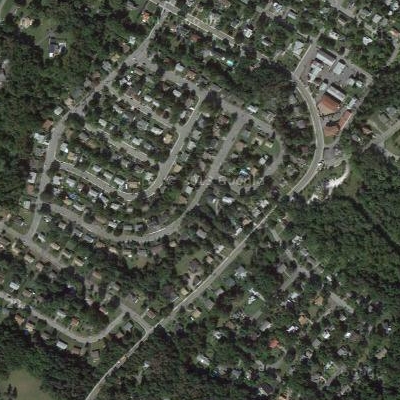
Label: fResident